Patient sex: M
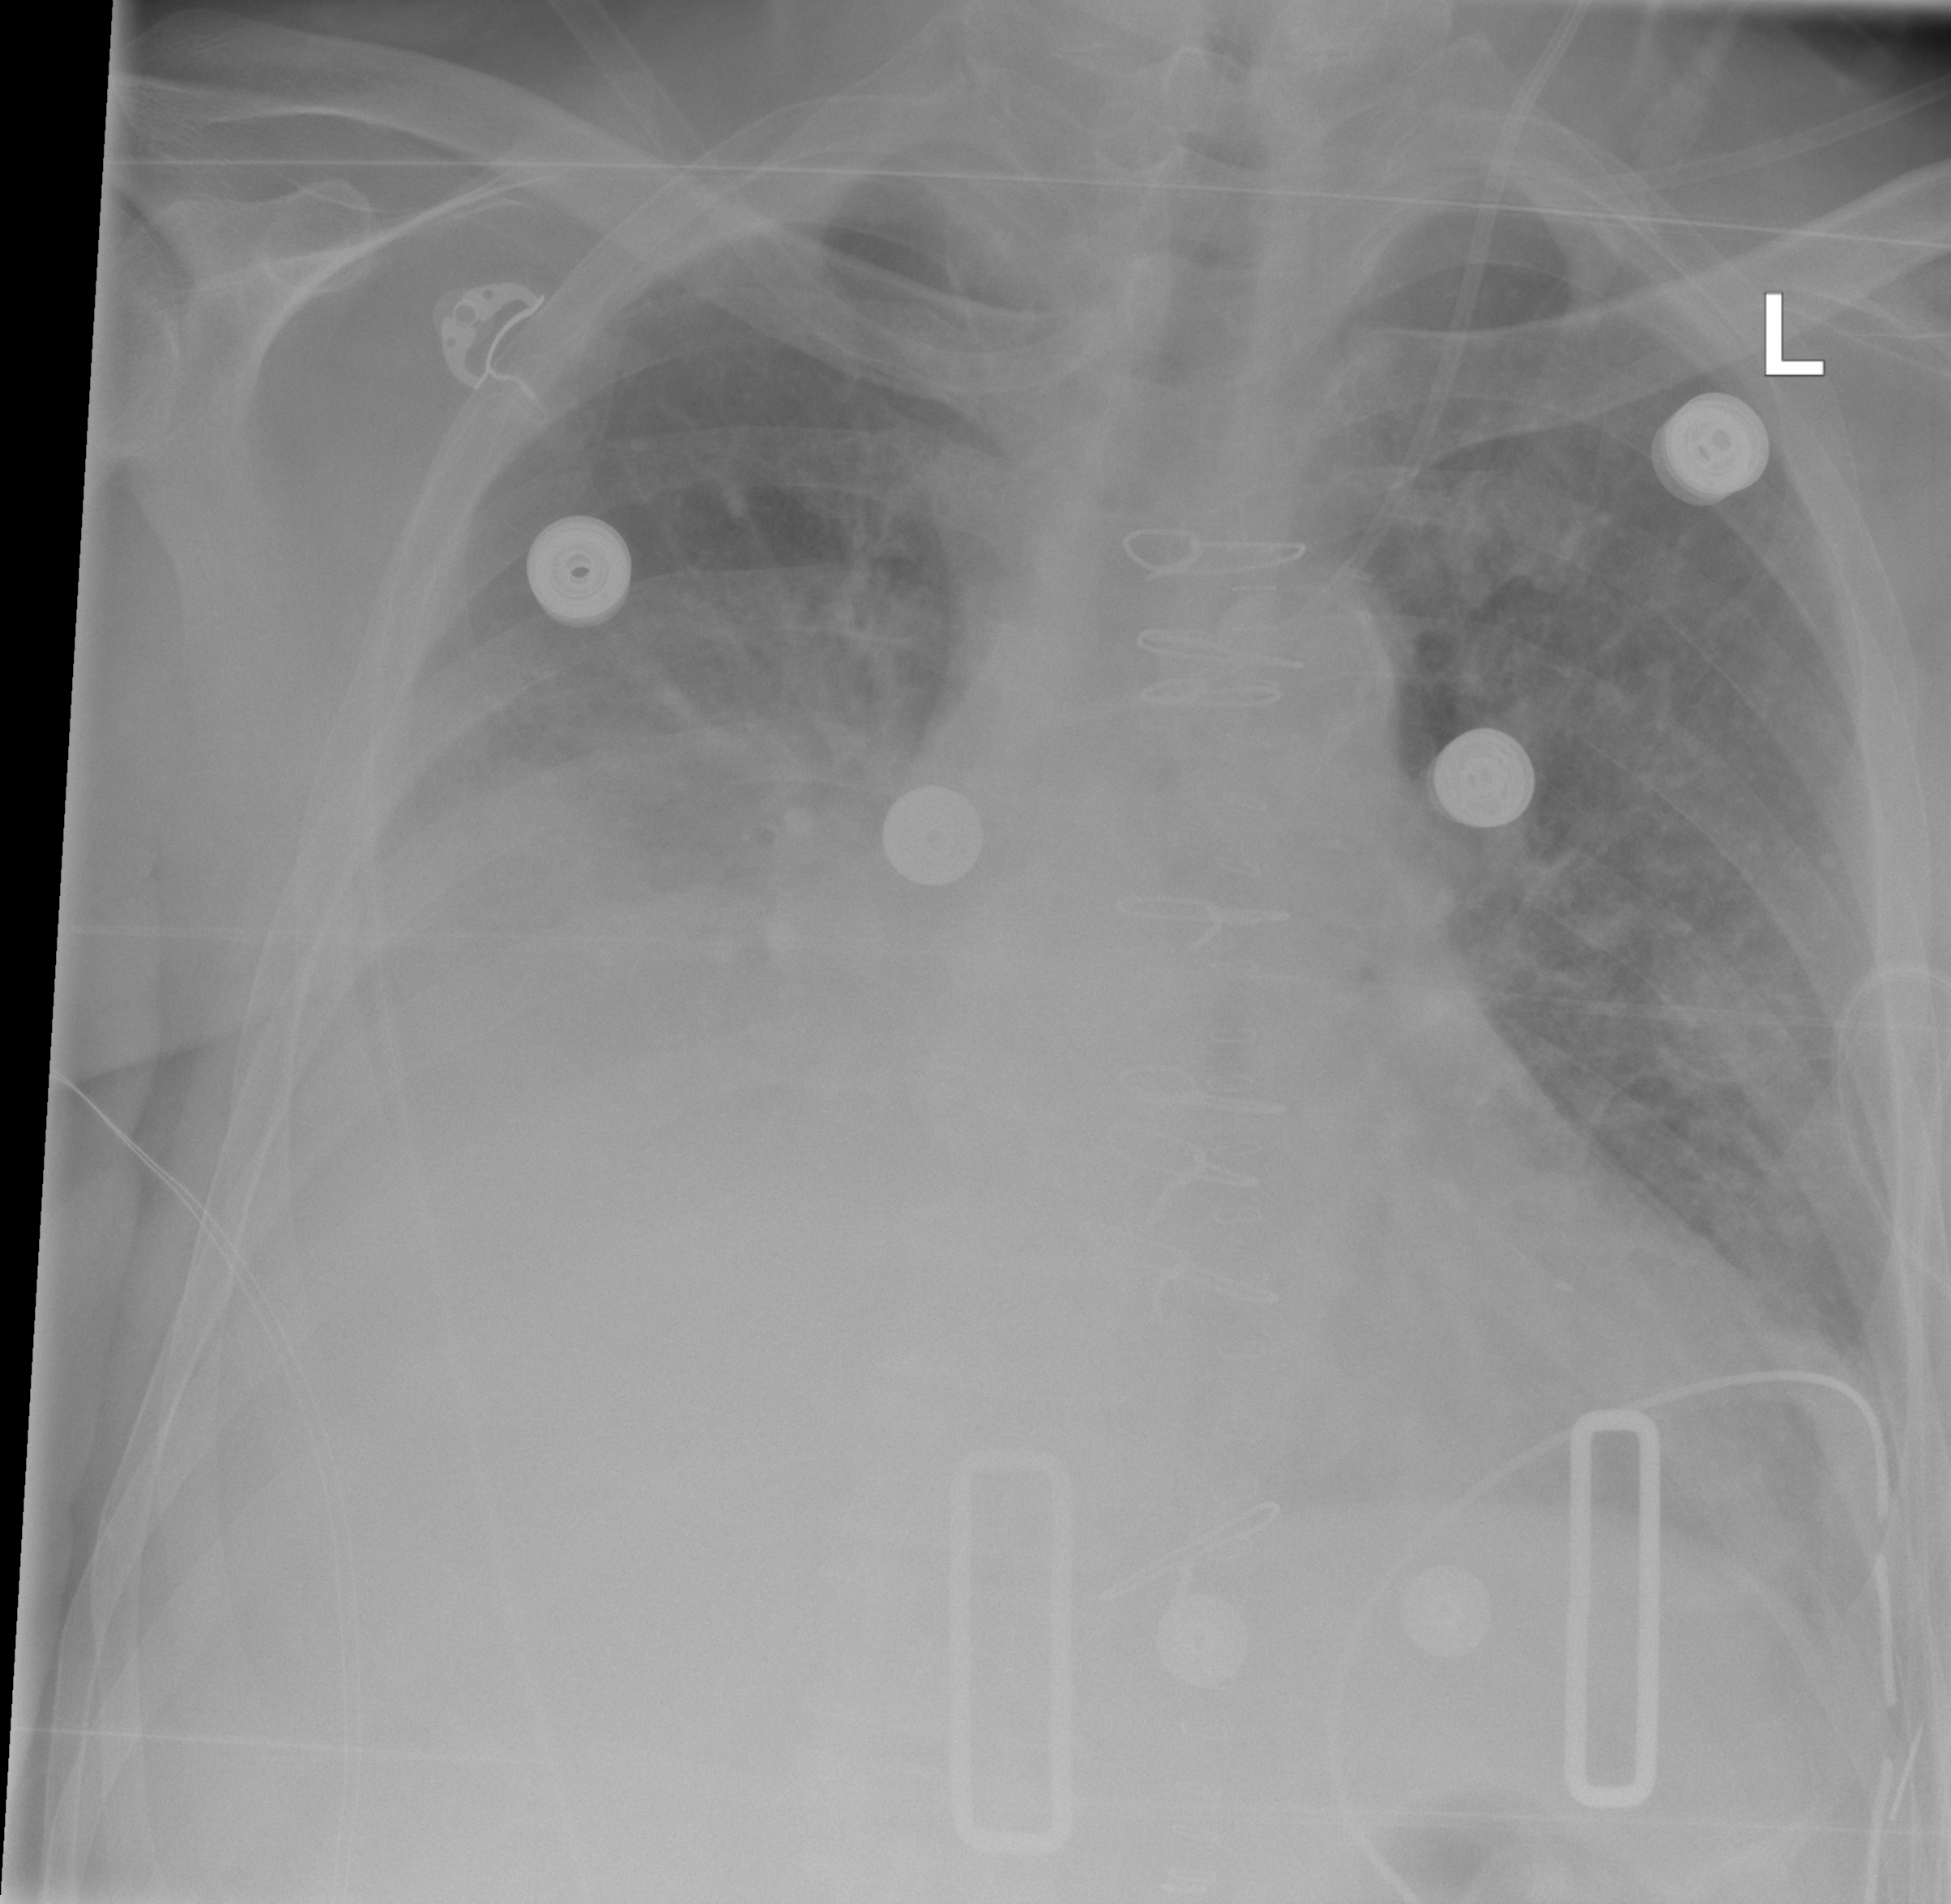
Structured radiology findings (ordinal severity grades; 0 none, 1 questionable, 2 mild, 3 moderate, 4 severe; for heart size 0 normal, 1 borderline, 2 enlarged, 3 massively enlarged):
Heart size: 2
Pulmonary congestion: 2
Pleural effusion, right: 3
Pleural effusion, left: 1
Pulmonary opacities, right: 2
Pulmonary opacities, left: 2
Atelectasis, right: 2
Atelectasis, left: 2